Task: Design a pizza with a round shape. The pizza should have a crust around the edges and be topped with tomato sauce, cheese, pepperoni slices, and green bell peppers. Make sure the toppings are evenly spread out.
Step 382:
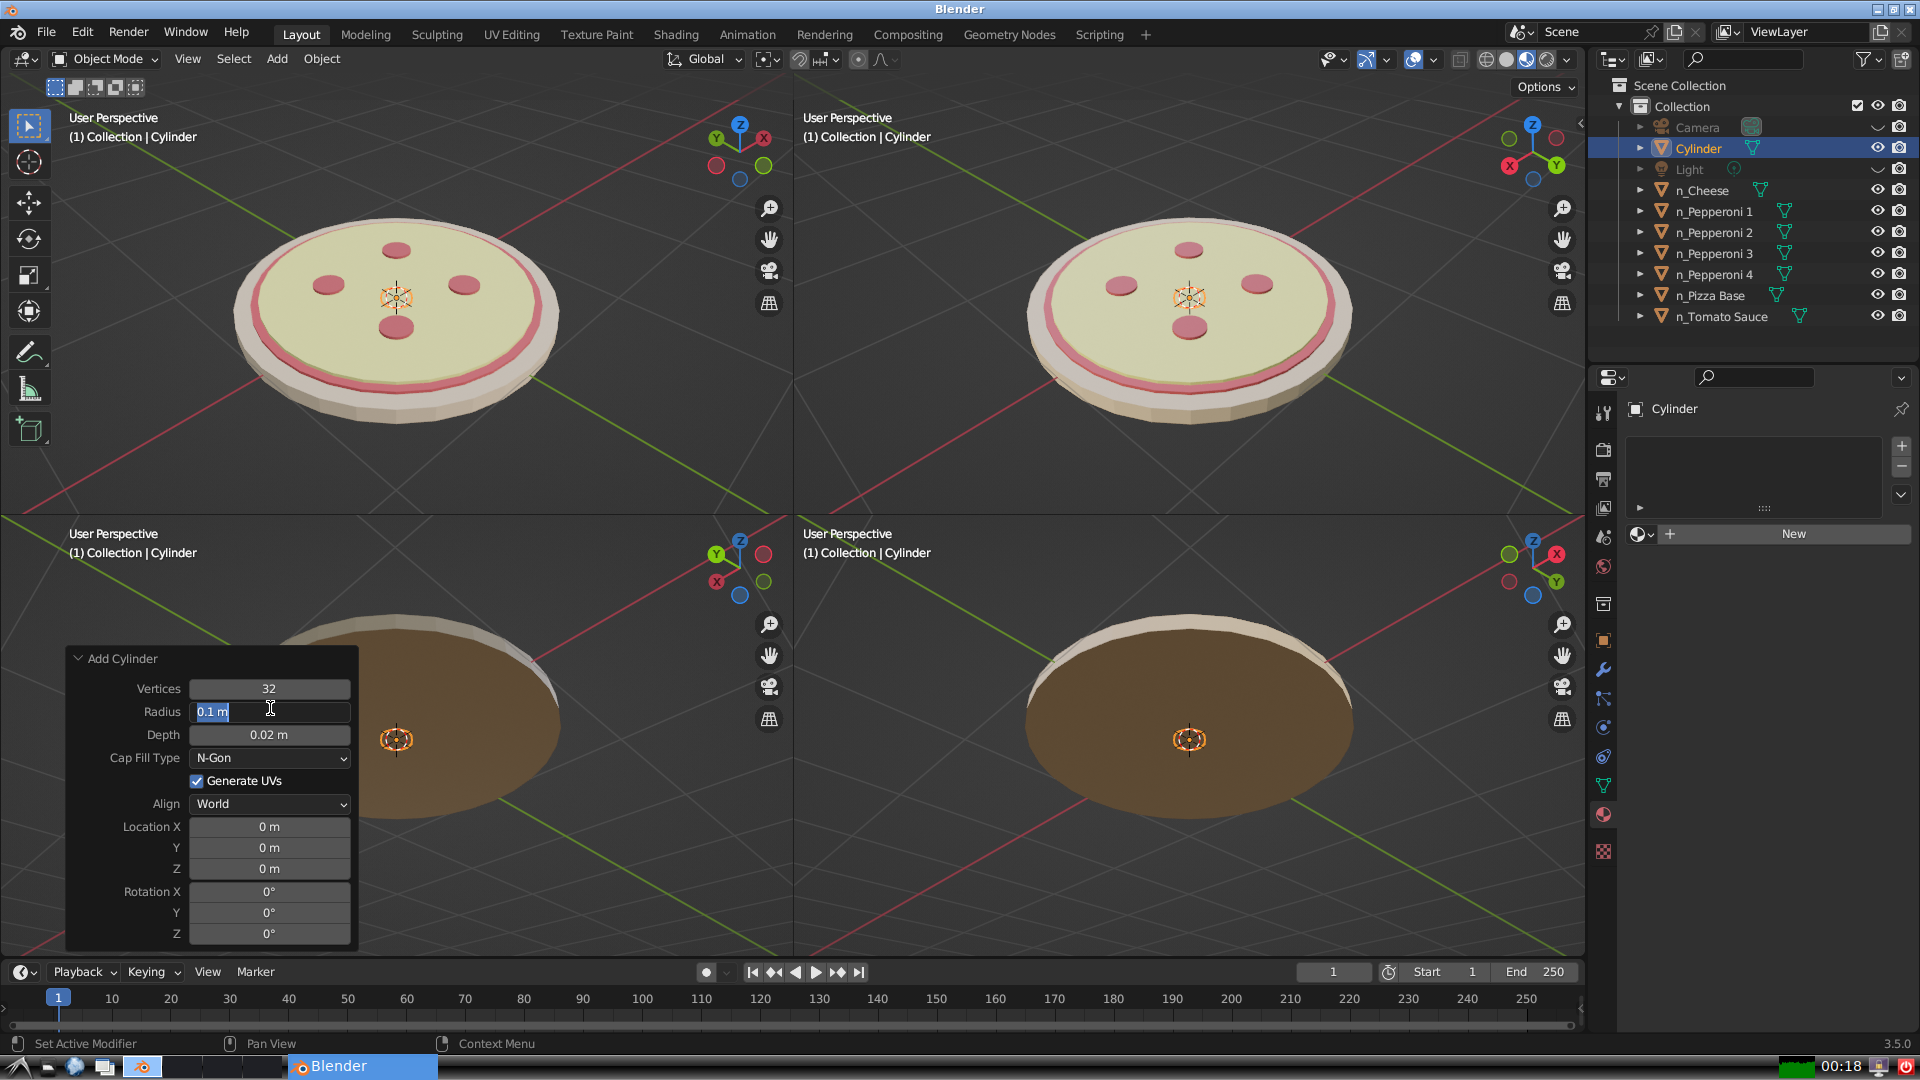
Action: input_text: 0.1